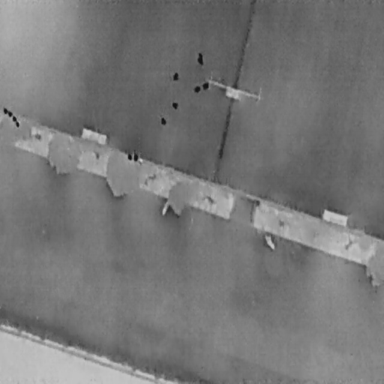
There are six Cars in the infrared image.